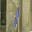
Label: 1